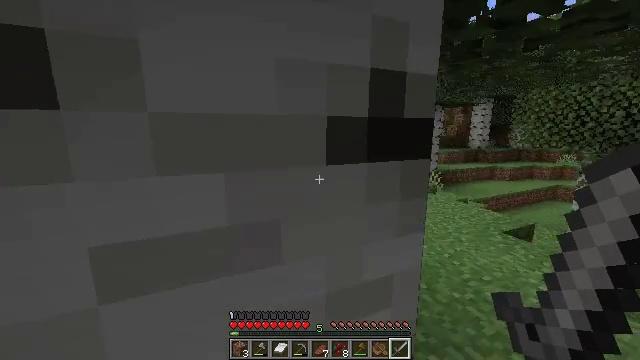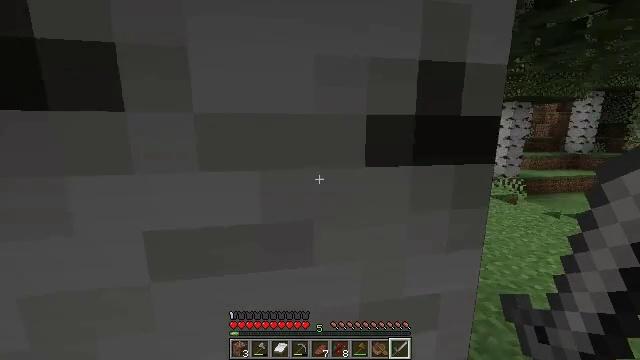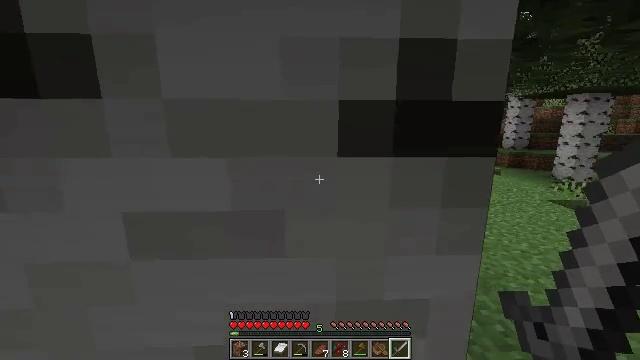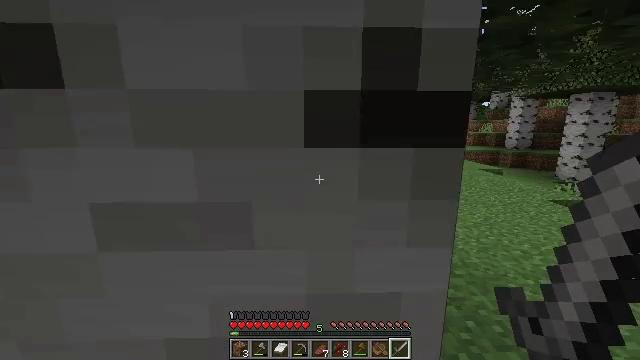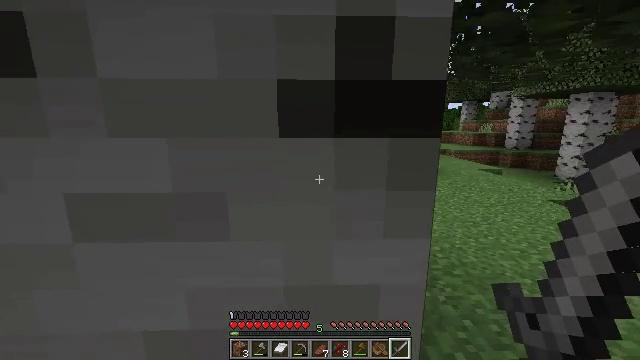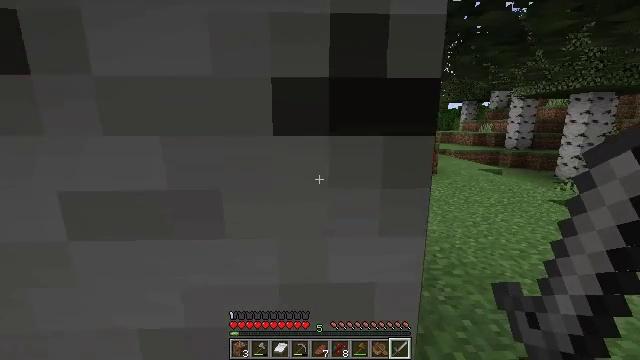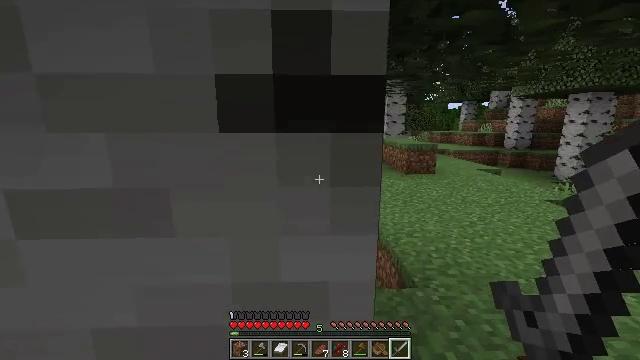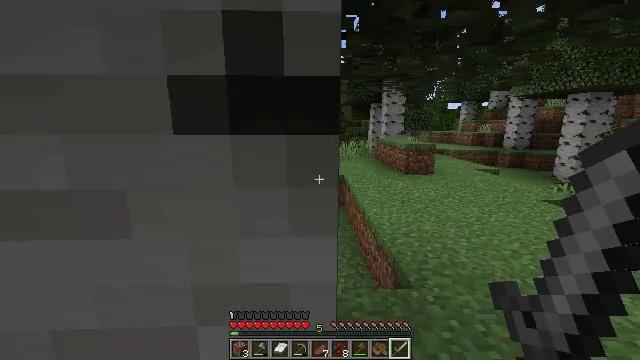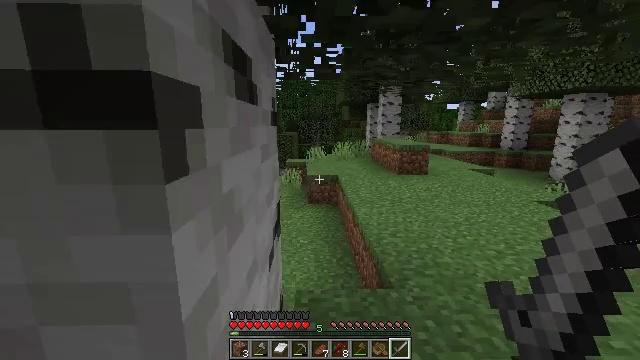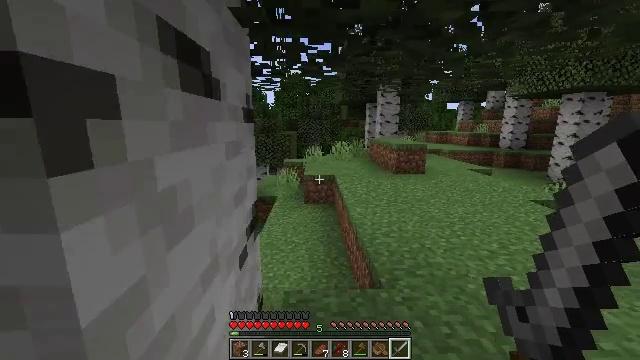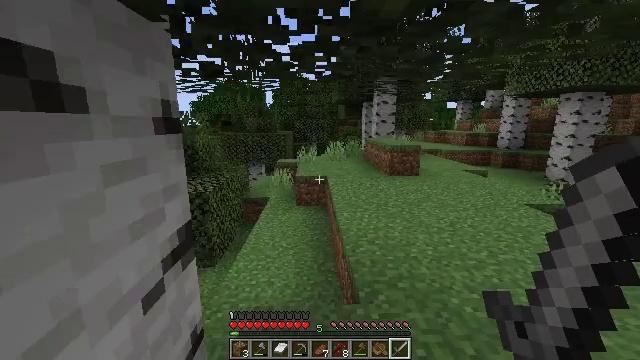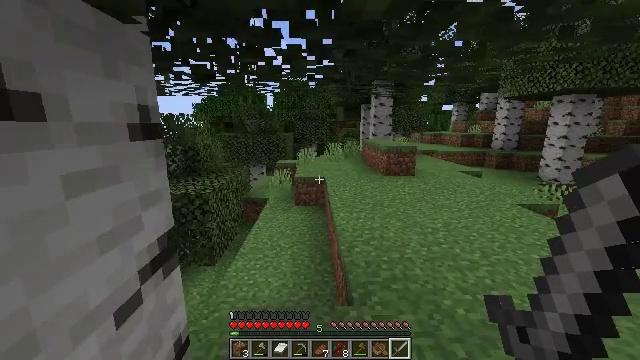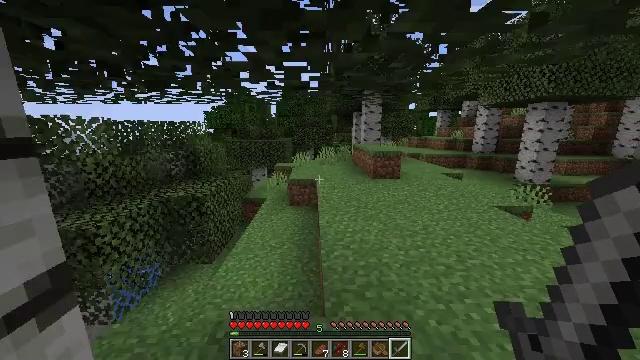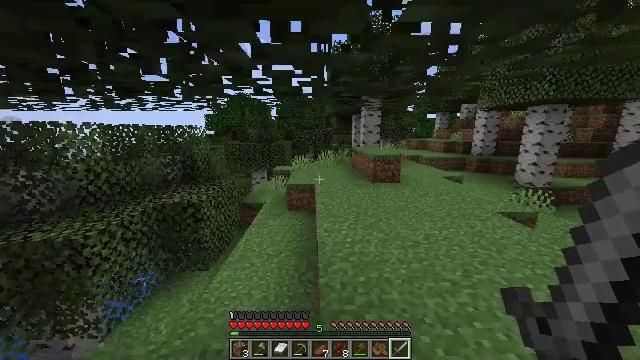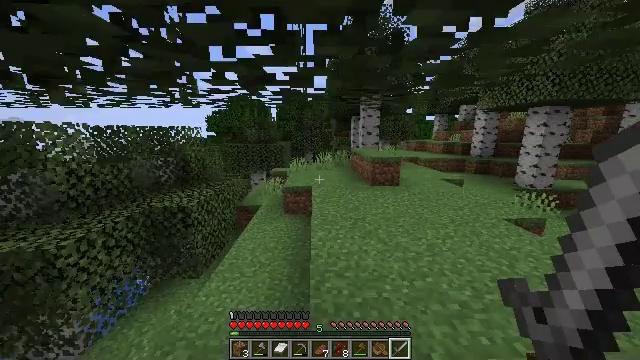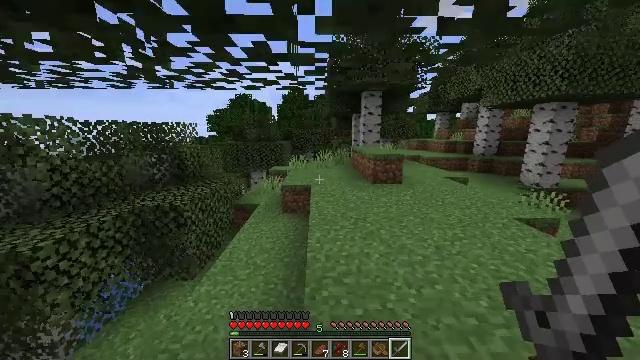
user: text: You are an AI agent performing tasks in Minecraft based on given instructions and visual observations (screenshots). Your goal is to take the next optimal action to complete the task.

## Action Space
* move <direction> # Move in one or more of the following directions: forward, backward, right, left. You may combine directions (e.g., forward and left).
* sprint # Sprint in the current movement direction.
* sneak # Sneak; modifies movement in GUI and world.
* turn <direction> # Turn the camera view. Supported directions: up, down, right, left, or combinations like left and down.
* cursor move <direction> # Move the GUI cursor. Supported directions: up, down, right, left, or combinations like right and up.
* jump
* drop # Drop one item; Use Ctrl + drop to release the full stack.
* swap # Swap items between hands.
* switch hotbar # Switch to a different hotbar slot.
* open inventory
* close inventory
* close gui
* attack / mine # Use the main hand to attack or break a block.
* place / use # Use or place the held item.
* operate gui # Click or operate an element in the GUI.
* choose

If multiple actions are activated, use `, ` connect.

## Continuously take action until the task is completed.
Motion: motion action
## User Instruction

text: Harvest the peony for decoration.
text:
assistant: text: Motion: move forward, sprint, turn left
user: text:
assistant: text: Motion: move forward, sprint, turn left
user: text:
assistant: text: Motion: move forward, sprint
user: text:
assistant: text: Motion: move forward, sprint
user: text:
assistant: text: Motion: move forward, sprint
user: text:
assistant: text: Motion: move forward and move right, sprint
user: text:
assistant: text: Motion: move forward and move right, sprint
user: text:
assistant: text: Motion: move forward and move right, sprint
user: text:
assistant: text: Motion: move forward and move right, sprint
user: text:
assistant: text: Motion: move forward and move right, sprint
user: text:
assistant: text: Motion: move forward and move right, sprint
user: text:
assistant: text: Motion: move forward and move right, sprint
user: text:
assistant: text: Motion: move forward, sprint, jump
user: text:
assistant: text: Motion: move forward, sprint, jump
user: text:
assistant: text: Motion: move forward, sprint, jump
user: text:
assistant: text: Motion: move forward, sprint, turn left, jump
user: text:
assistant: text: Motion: move forward, sprint
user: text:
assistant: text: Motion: move forward, sprint, jump
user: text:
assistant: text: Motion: move forward, sprint, jump
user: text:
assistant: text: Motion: move forward, sprint, jump
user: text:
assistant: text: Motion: move forward, sprint
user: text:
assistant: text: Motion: move forward, sprint, jump
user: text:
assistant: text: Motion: move forward, sprint, jump
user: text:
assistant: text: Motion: move forward, sprint, jump
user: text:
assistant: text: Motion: move forward, sprint
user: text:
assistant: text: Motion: move forward, sprint
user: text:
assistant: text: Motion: move forward, sprint, jump
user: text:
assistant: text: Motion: move forward, sprint, jump
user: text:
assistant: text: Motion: move forward, sprint, turn left, jump
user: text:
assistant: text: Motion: move forward, sprint, turn left